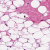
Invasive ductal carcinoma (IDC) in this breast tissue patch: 0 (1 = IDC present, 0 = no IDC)